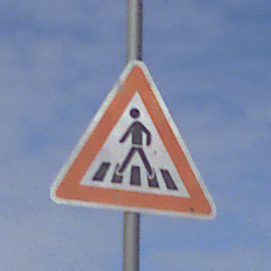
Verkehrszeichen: FussgaengerueberwegRechts
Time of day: Midday
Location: Outdoor (Nature)
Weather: PartlyCloudy
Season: NotSpecified
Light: Natural